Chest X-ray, PA view. Patient: 49 years old, sex F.
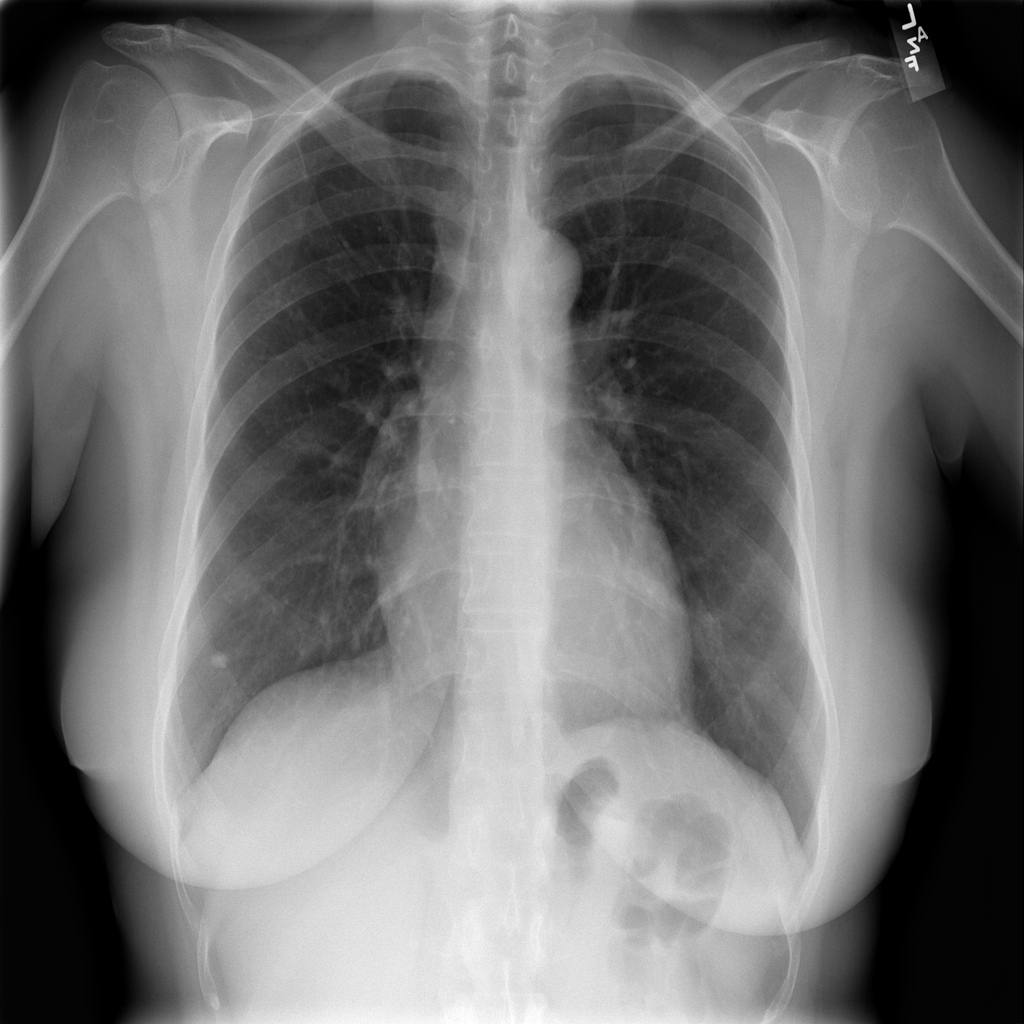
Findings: No Finding